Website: apple-inc
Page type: account-selection
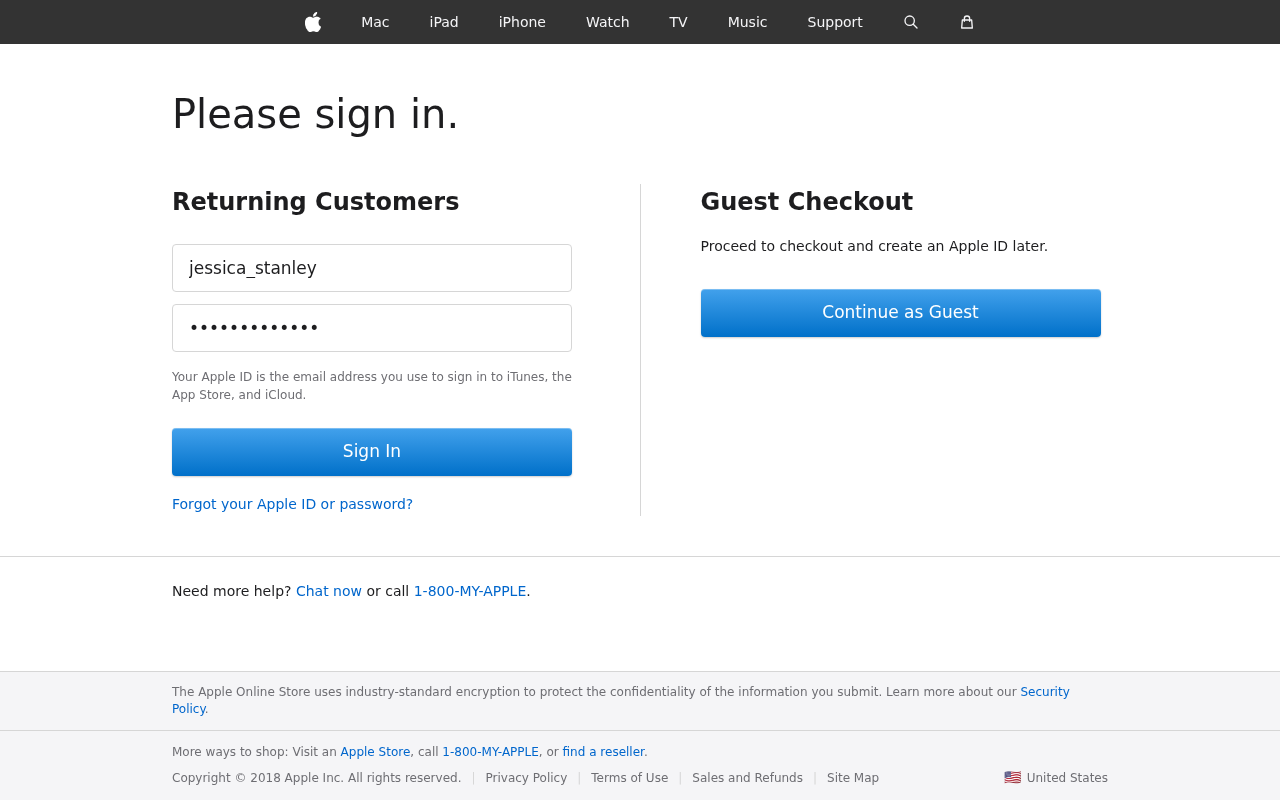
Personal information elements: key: PII_LOGIN_USERNAME
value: jessica_stanley